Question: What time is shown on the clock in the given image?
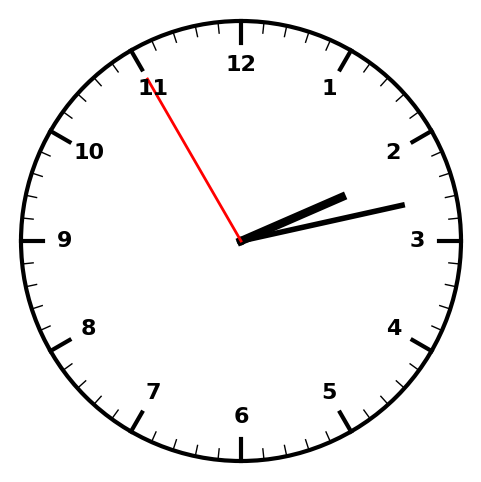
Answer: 02:12:55